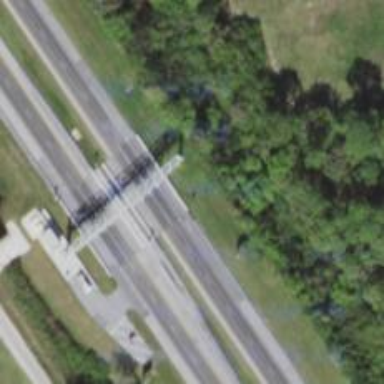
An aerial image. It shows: Toll gantry on the road.